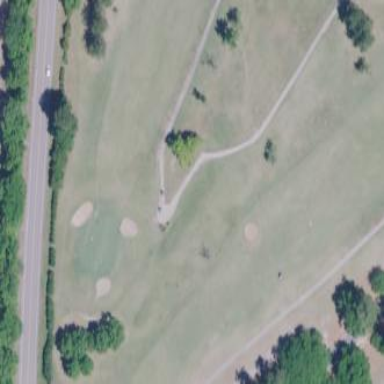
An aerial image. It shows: Grassy area designated as golf fairway.